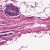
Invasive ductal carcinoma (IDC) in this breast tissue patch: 0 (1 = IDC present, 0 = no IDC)